Question: I have a batch file that I want to execute with administrative privileges. I have created a vbscript file to launch as admin using this code:
'''
Set UAC = CreateObject("Shell.Application")
UAC.ShellExecute "mybat.bat", "", "", "runas", 1
'''
When I double click my vbs, it shoots an error:

and I tried:
'''
Set UAC = CreateObject("Shell.Application")
UAC.ShellExecute "<path>\mybat.bat", "", "", "runas", 1
'''
and
'''
Set UAC = CreateObject("Shell.Application")
UAC.ShellExecute "mybat.bat", "", "<path>", "runas", 1
'''
and neither of these worked.. nothing happened.
This works just fine on Windows 7+ but doesn't seem to work at all on Windows XP. I found an article about a known issue on this back in 2004 but that was in Sp1 and I have Sp3 so it should be fixed.
I put in the path directory into the environmental variables but when I launch the vbs, it does nothing. A command window doesn't even pop up. I thought the working directory was assumed relative if there wasn't a specified directory.
Is there anything I can do to launch my bat file as administrator, or is there anyway to fix this vbscript issue?
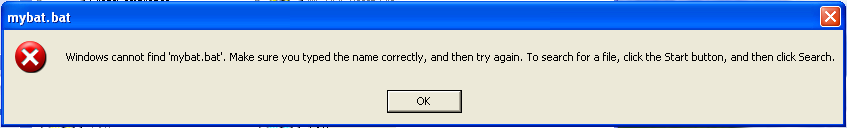
Answer: There is no 'runas' verb in XP. Which makes sense because there is also no UAC in XP.
In XP you would typically use the 'open' verb and expect the user to be an administrator. If the user is not an administrator then you need to use the 'runas' command line tool to run the new cmd process as an administrator user. That would require you to know an administrator user name and password. So it's really best to leave it to the user to deal with that.
So, the conclusion is that you should use the 'runas' verb for Vista and later, and the 'open' verb for XP and earlier.